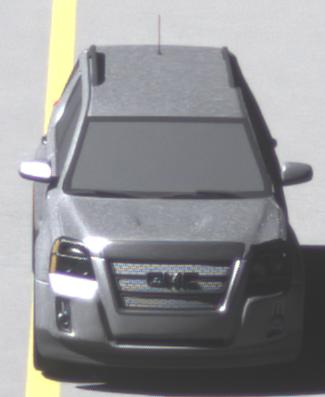
Make: GMC
Model: Terrain
Detailed model: Gen. 1
Model produced from: 2009
Model produced until: 2017
Doors: 5
Color: white
Road condition: dry road
Daytime: morning or afternoon
Contrast: high contrast